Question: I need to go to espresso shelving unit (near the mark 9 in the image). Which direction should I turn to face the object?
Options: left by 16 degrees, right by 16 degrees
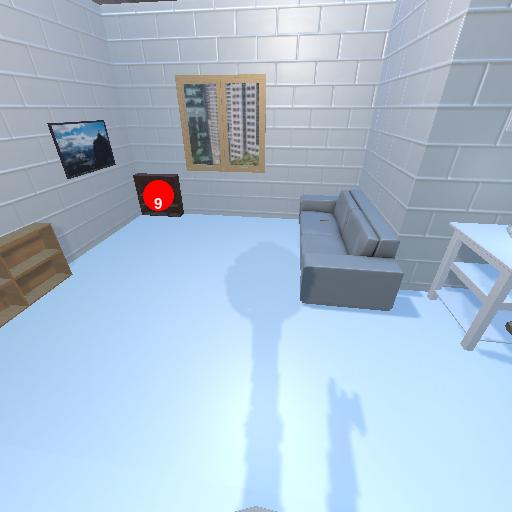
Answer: left by 16 degrees